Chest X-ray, AP view. Patient: 57 years old, sex M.
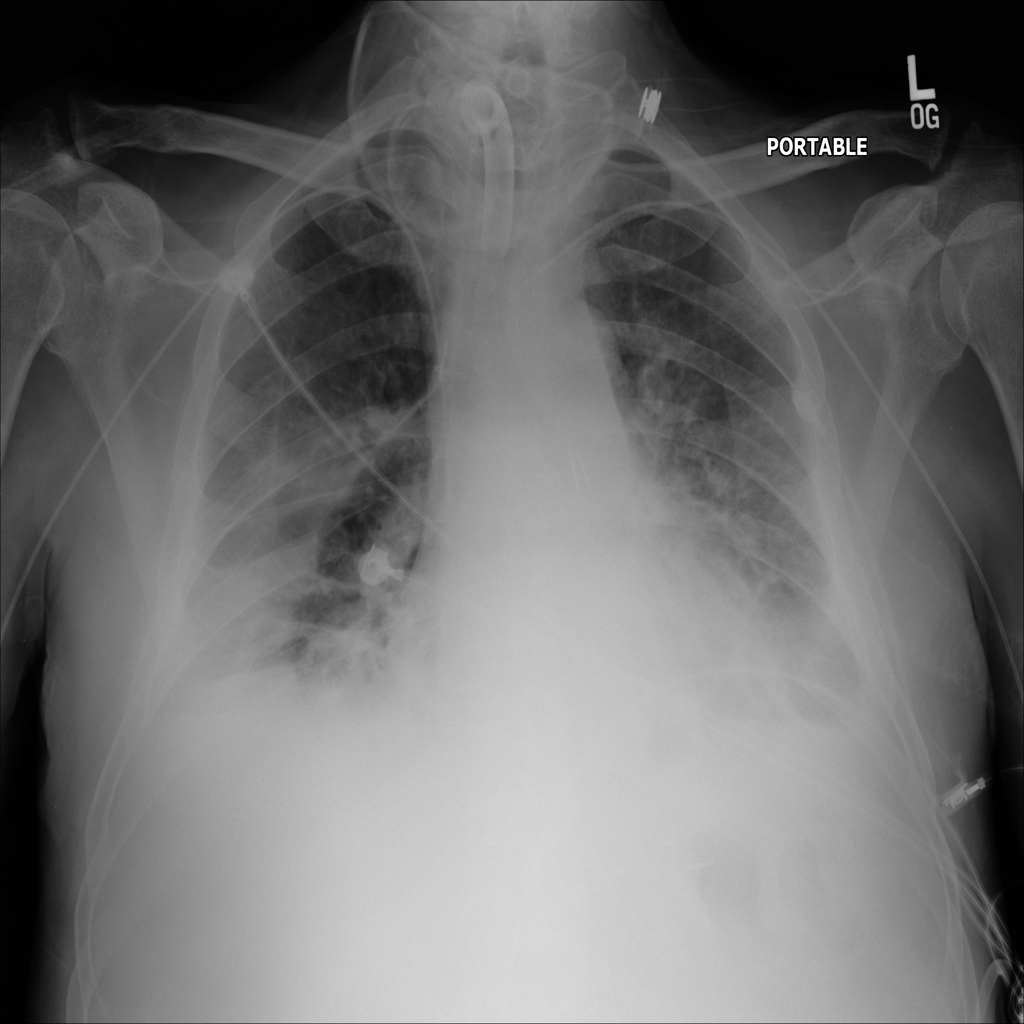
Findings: Effusion, Infiltration